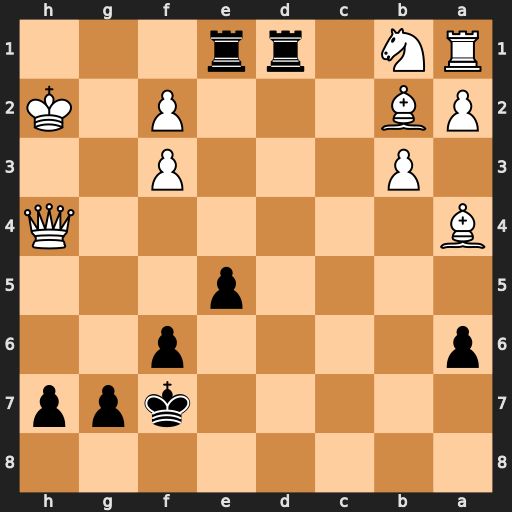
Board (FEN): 8/5kpp/p4p2/4p3/B6Q/1P3P2/PB3P1K/RN1rr3
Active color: b
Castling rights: -
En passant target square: -
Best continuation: Rh1+ Kg3 Rdg1#